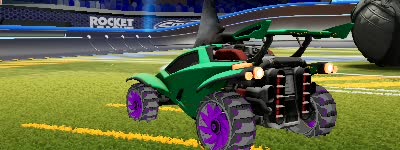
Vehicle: octane